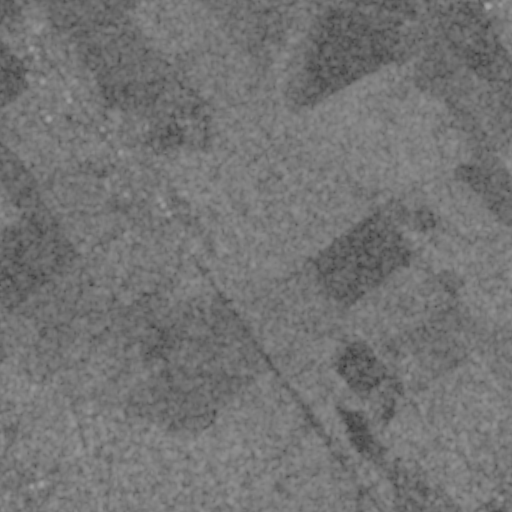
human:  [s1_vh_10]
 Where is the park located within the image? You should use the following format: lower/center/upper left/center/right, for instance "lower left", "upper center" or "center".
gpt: The park is located in the center right of the image.
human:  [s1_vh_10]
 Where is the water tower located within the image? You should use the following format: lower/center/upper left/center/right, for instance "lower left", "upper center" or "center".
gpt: The water tower is located in the upper center of the image.
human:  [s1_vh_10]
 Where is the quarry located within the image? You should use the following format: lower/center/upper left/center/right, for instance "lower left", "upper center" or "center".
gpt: There is no quarry in the image.

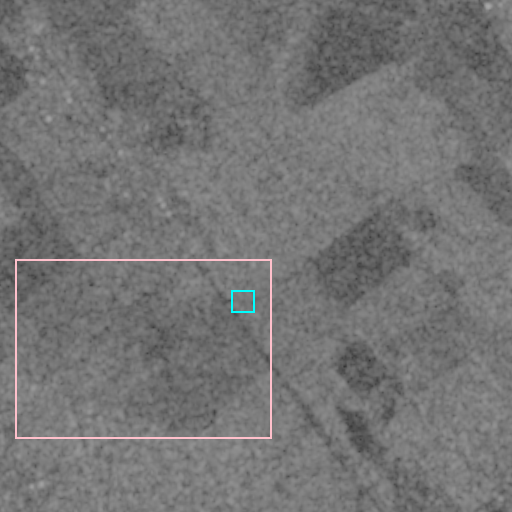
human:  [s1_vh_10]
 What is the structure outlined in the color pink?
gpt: The structure outlined in pink is a crop field.
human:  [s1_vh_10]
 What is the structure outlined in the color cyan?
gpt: The structure outlined in cyan is a park.
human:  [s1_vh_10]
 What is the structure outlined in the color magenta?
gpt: There is no magenta outline.